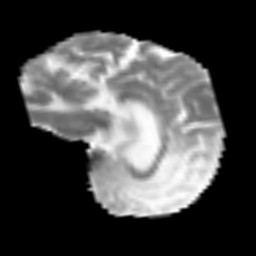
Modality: MD
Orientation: sagittal
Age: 69
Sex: male
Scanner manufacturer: siemens
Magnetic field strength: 3 T
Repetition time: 3.2 s
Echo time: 0.081 s